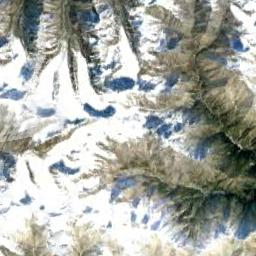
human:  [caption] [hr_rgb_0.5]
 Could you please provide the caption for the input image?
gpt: The snowberg is partly covered with snow and ice and some knife-edge ridges remain at the top of the snowberg .

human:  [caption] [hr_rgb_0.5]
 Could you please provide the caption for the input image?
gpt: The snow berg is consist of bare land and white snow .

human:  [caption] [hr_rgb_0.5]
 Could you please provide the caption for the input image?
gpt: Only the peaks of the snow-capped mountains are covered with snow .

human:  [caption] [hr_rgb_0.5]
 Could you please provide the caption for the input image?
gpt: There is snow on the part of the snowberg .

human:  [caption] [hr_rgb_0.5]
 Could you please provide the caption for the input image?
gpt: There are much snow and some bare land on the snowberg .